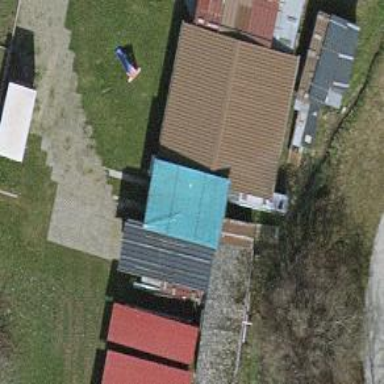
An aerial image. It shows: Bungalow.